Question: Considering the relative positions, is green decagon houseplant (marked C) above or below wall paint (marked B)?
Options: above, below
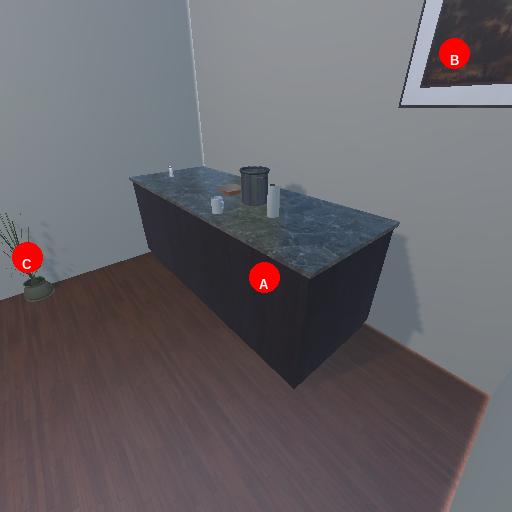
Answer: above